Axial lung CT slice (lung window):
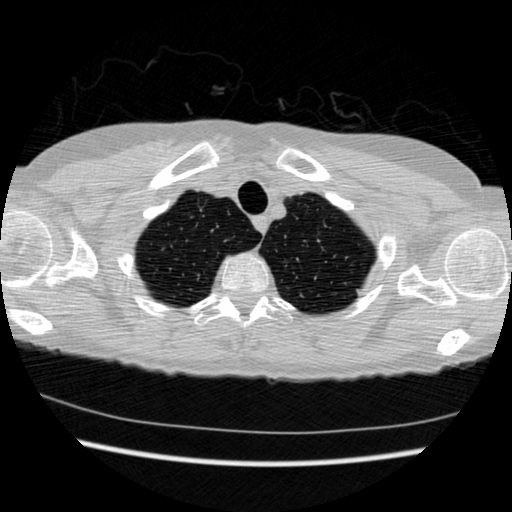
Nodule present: no